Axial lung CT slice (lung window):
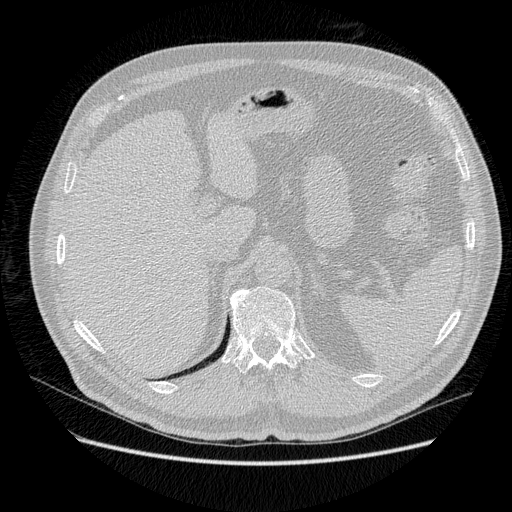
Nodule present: no